Field crop: tomato
Growth stage: 2
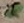
Species: solanum